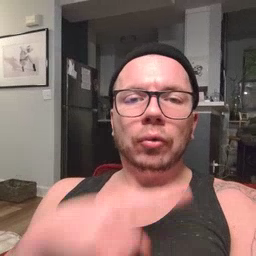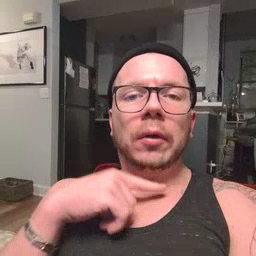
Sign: dryer